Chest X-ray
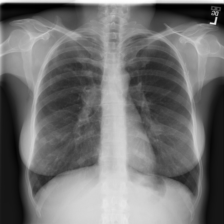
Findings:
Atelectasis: negative
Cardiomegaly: negative
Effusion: negative
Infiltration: negative
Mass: negative
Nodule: positive
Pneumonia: negative
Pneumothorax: negative
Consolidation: negative
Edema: negative
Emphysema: negative
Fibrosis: negative
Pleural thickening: negative
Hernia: negative